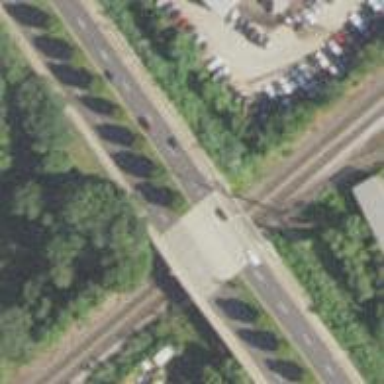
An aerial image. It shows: Crossing for the railway.